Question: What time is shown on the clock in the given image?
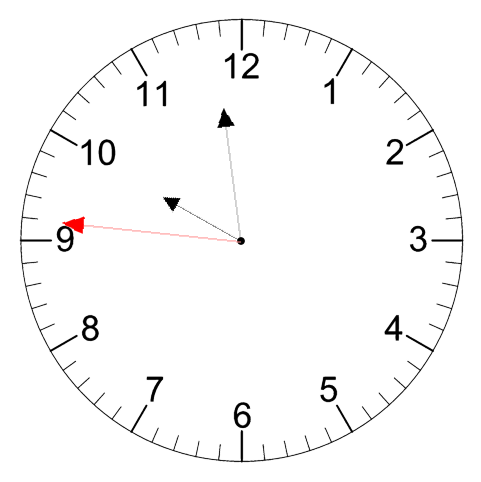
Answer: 09:58:46